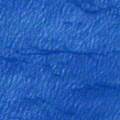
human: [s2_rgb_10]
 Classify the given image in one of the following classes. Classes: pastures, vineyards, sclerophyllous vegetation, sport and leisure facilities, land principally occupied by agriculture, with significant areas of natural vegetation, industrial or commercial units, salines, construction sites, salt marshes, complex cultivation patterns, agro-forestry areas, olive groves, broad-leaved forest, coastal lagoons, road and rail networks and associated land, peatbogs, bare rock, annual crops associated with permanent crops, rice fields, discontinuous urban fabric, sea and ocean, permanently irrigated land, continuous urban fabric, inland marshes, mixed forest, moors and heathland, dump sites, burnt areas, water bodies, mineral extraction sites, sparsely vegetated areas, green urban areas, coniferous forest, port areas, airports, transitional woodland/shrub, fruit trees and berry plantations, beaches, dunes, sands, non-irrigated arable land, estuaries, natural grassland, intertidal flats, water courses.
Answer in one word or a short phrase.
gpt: sea and ocean